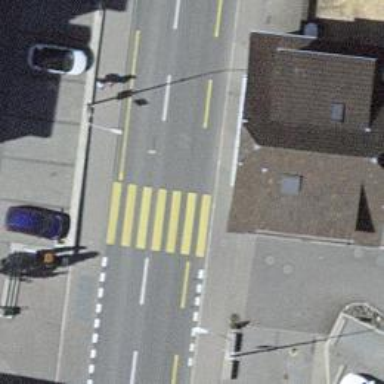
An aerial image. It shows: Marked crossing with zebra stripes on the road.